高一 · 立体几何学
一个几何体的三视图如图所示, 该几何体的体积为(

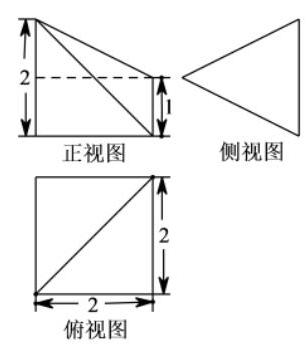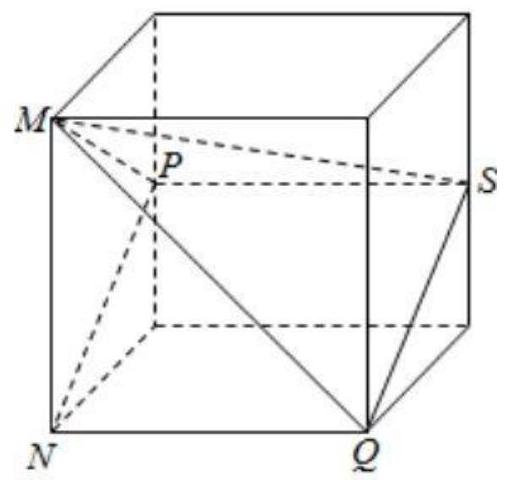
A. $\frac{8}{3}$
B. $\frac{4}{3}$
C. $\frac{8}{9}$
D. $\frac{4}{9}$
答案: A
解析: 【分析】

结合三视图,还原直观图,计算体积,即可得出答案.

【详解】

根据几何体的三视图得该几何体是四棱雉 M-PSQN 且四棱雉是棱长为 2 的正方体的一部分,直观图如图所示,由正方体的性质得,所以该四棱雉的体积为:

$$
V=V_{\text {三棱柱 }}-V_{\text {三棱锥 }}=\frac{1}{2} \cdot 2^{2} \cdot 2-\frac{1}{3} \cdot \frac{1}{2} \cdot 2^{2} \cdot 2=\frac{8}{3} \text {, 故 A 正确. }
$$

【点睛】

本道题考查了三视图还原直观图,题目难度中等,可以借助立方体,进行实物图还原.